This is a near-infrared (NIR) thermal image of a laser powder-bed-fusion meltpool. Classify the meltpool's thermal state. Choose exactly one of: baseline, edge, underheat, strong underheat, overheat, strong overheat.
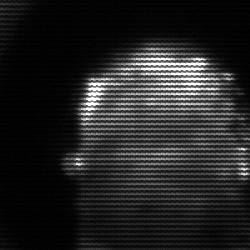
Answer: baseline